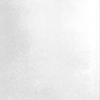
Label: dusty